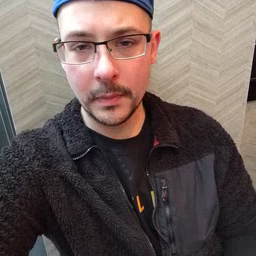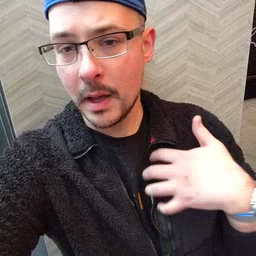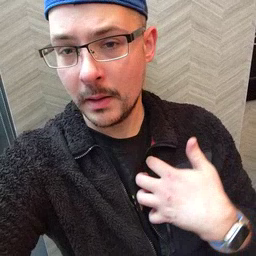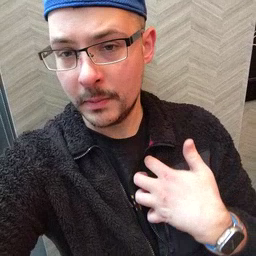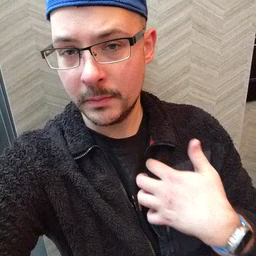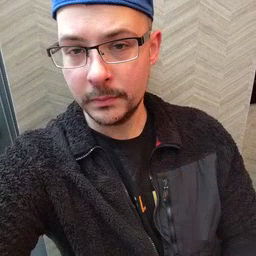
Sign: animal